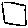
Label: square